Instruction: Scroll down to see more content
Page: traveler
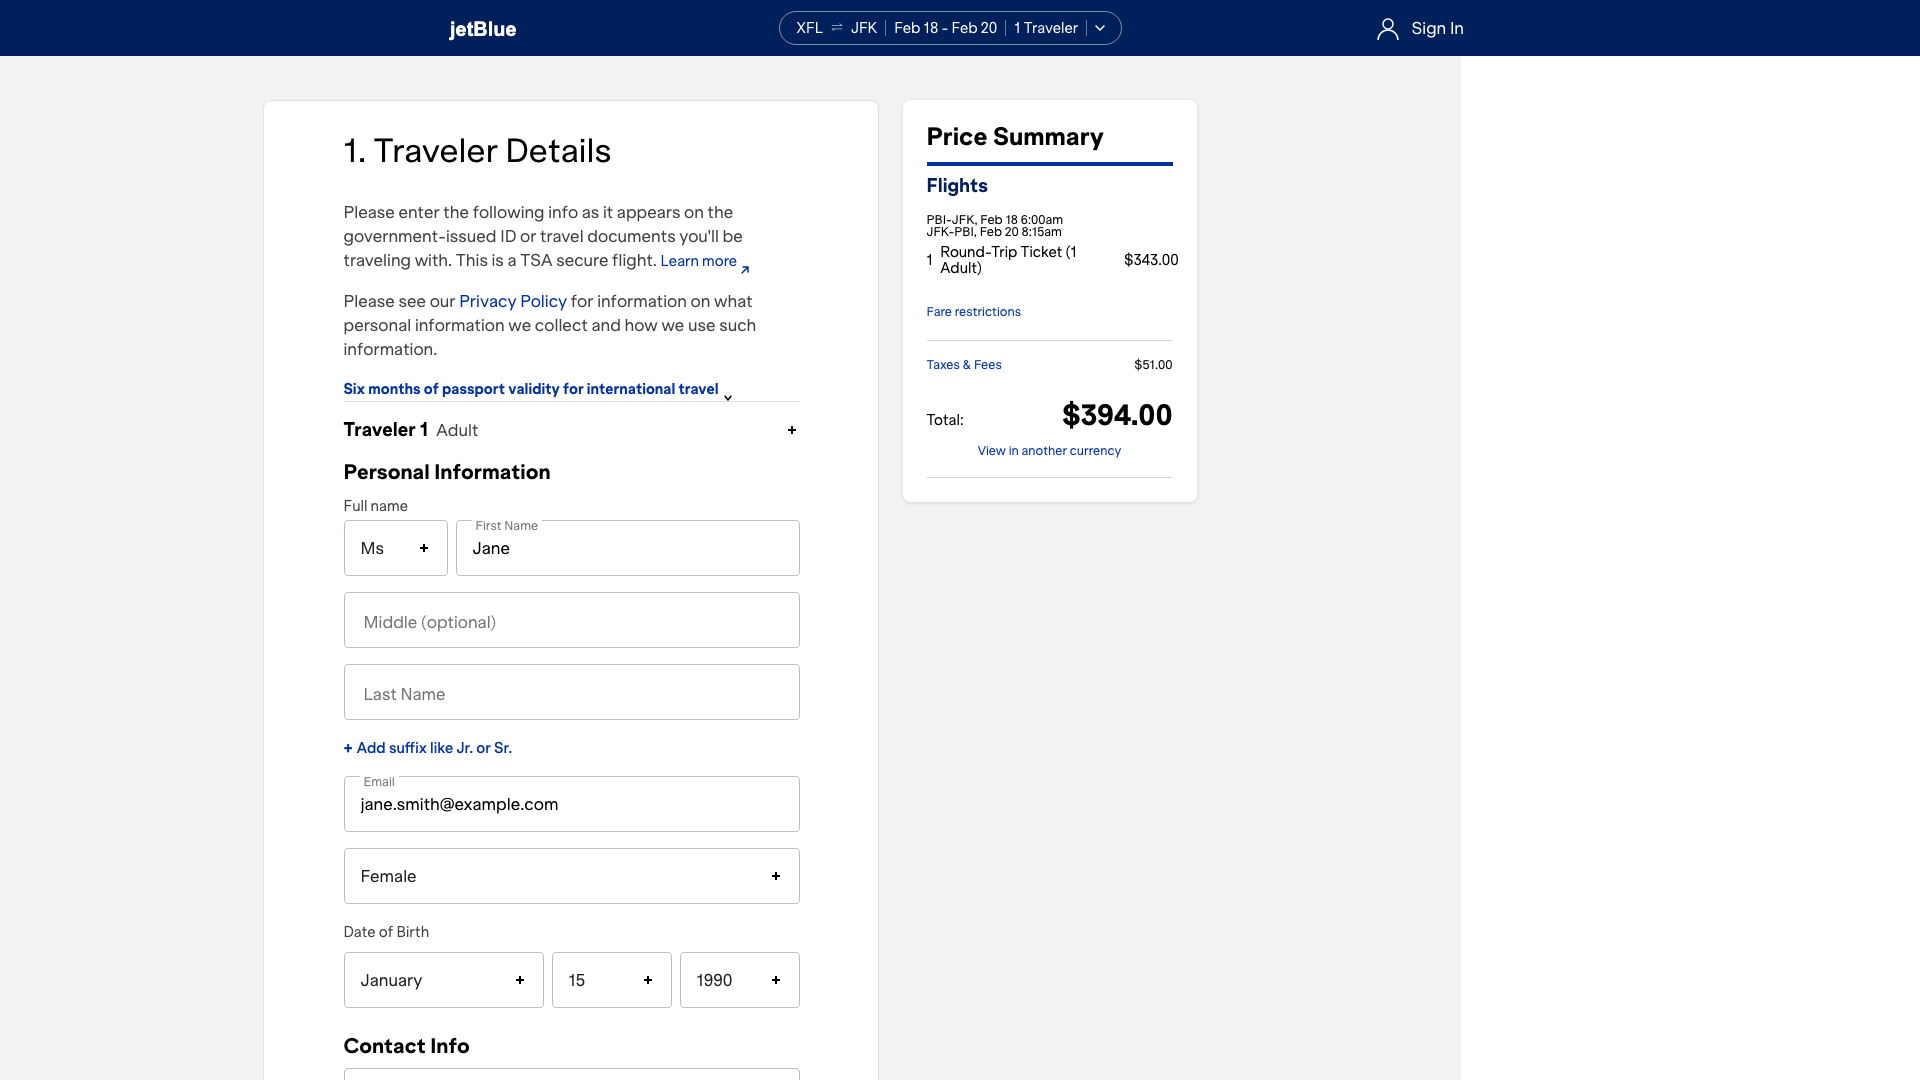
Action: scroll